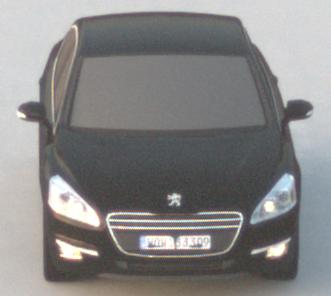
Make: Peugeot
Model: 508 120 VTi
Detailed model: 508 (I) Limousine
Model produced from: 2011/03
Model produced until: 2014/05
Doors: 4
Color: black
Road condition: dry road
Daytime: sunrise or sunset
Contrast: low contrast